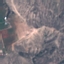
Land use / land cover class: HerbaceousVegetation